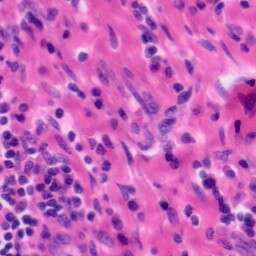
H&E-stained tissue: Tonsil